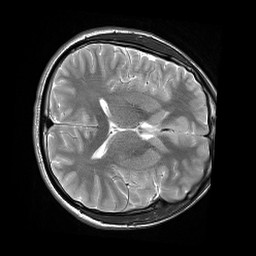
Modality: T2w
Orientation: axial
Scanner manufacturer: siemens
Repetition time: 3.9 s
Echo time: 0.076 s